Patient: sex F, age 31
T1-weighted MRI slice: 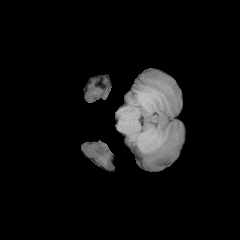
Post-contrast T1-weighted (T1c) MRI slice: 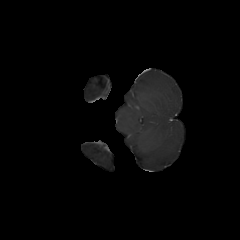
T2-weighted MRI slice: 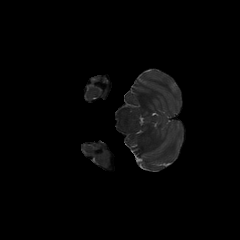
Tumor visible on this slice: no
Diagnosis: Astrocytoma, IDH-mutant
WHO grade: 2